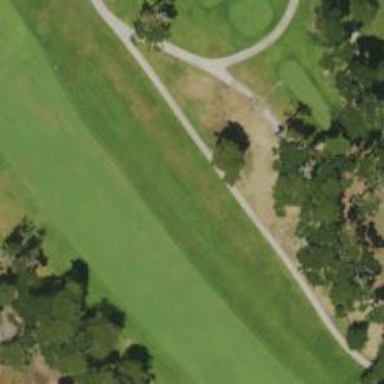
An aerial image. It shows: Service road used as golf cart path.